Field crop: maize
Growth stage: 2
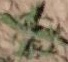
Species: atriplex